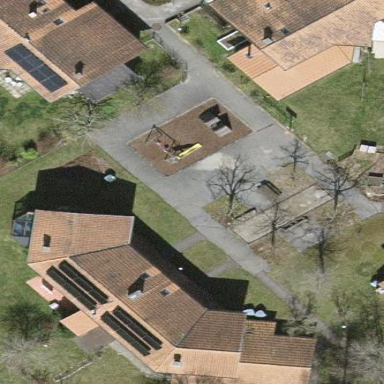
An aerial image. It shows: Playground area for leisure activities on the land.